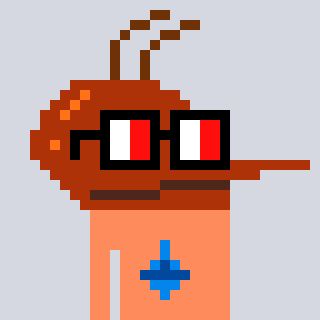
a pixel art character with square glasses with black frames and red eyes, a mosquito-shaped head and a peachy-colored body on a cool background